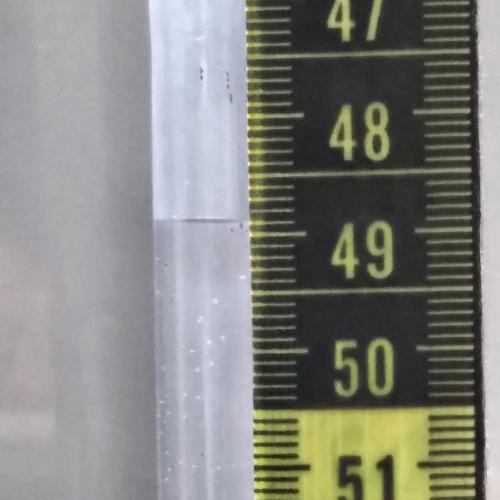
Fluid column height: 48.9 cm